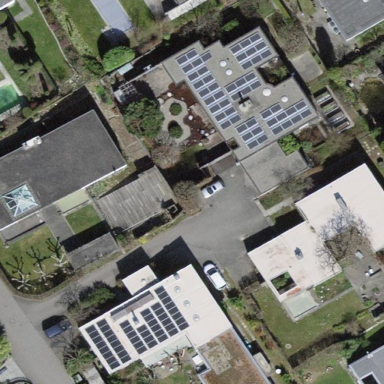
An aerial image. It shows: Building with flat roof.